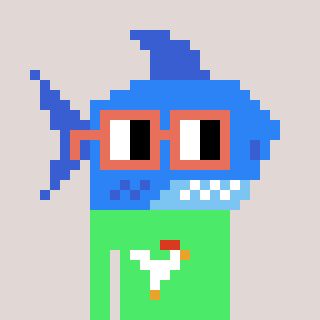
a pixel art character with square orange glasses, a shark-shaped head and a teal-colored body on a warm background